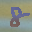
Label: 8